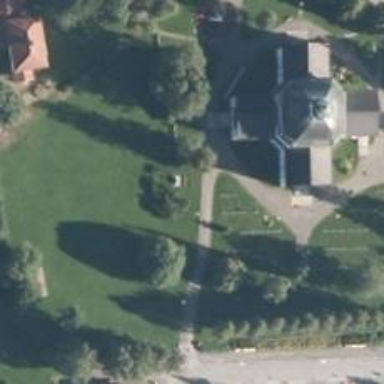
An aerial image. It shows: War memorial steeped in history.